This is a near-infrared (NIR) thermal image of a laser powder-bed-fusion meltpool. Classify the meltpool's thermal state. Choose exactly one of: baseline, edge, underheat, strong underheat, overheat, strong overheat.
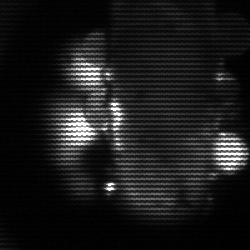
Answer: strong underheat